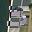
Label: 3